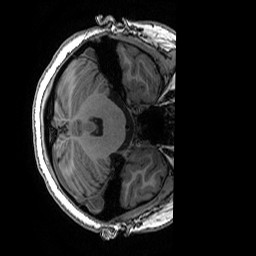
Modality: T1w
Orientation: axial
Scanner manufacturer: ge
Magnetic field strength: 3 T
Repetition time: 0.007 s
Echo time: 0.00342 s